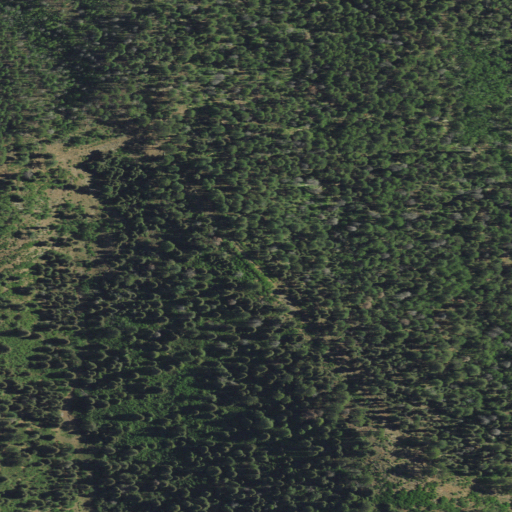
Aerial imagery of mountain in New Mexico named Ranchos Peak containing evergreen forest, shrub, grassland, deciduous forest, and mixed forest